Field crop: maize
Growth stage: 2
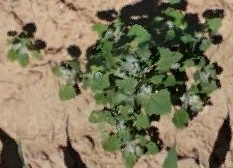
Species: chenopodium